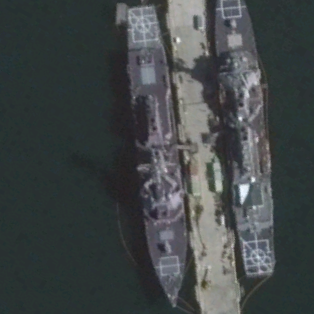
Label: destroyer